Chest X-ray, AP view. Patient: 73 years old, sex F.
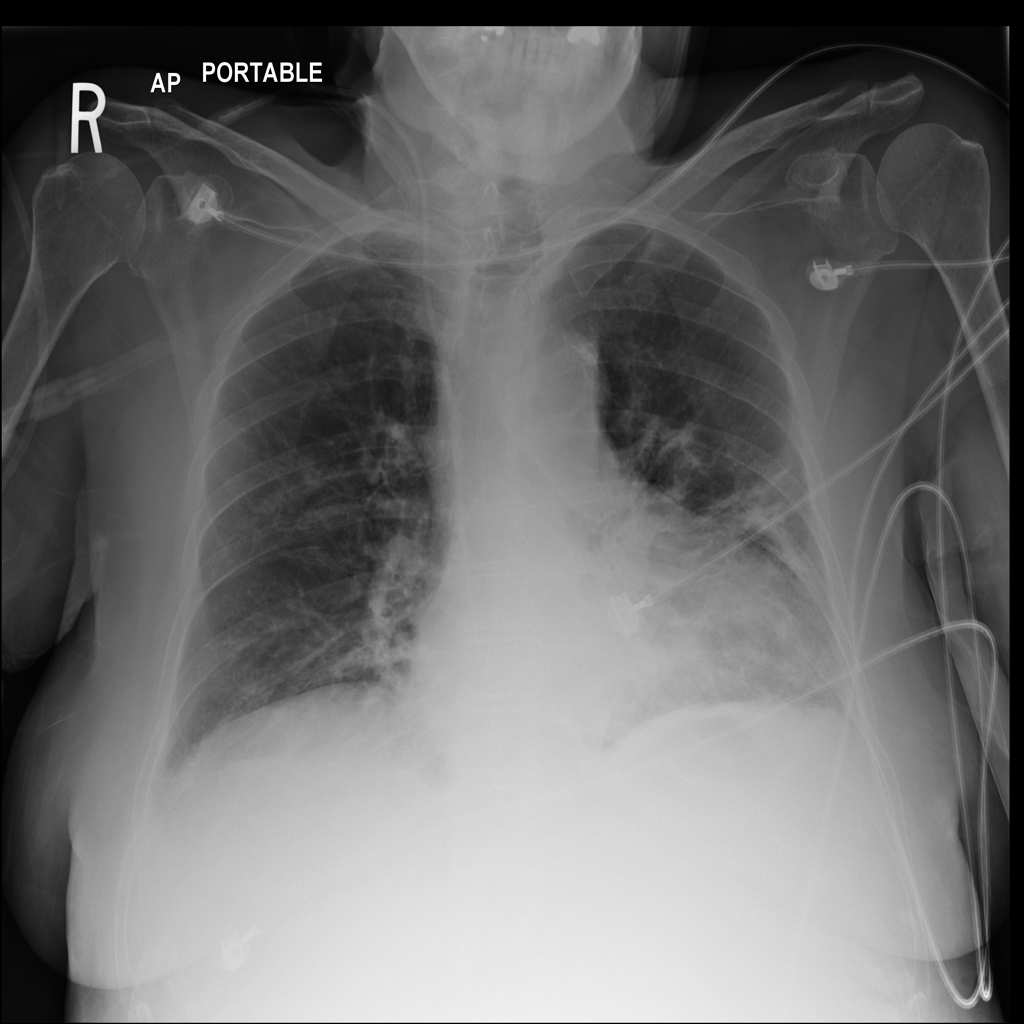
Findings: Atelectasis, Infiltration, Pneumonia